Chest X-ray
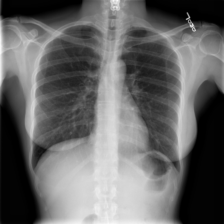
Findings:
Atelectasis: negative
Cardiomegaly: negative
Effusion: negative
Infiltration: positive
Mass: negative
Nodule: negative
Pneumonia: negative
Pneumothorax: negative
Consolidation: negative
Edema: negative
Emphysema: negative
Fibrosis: negative
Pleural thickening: negative
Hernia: negative